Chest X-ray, PA view. Patient: 19 years old, sex F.
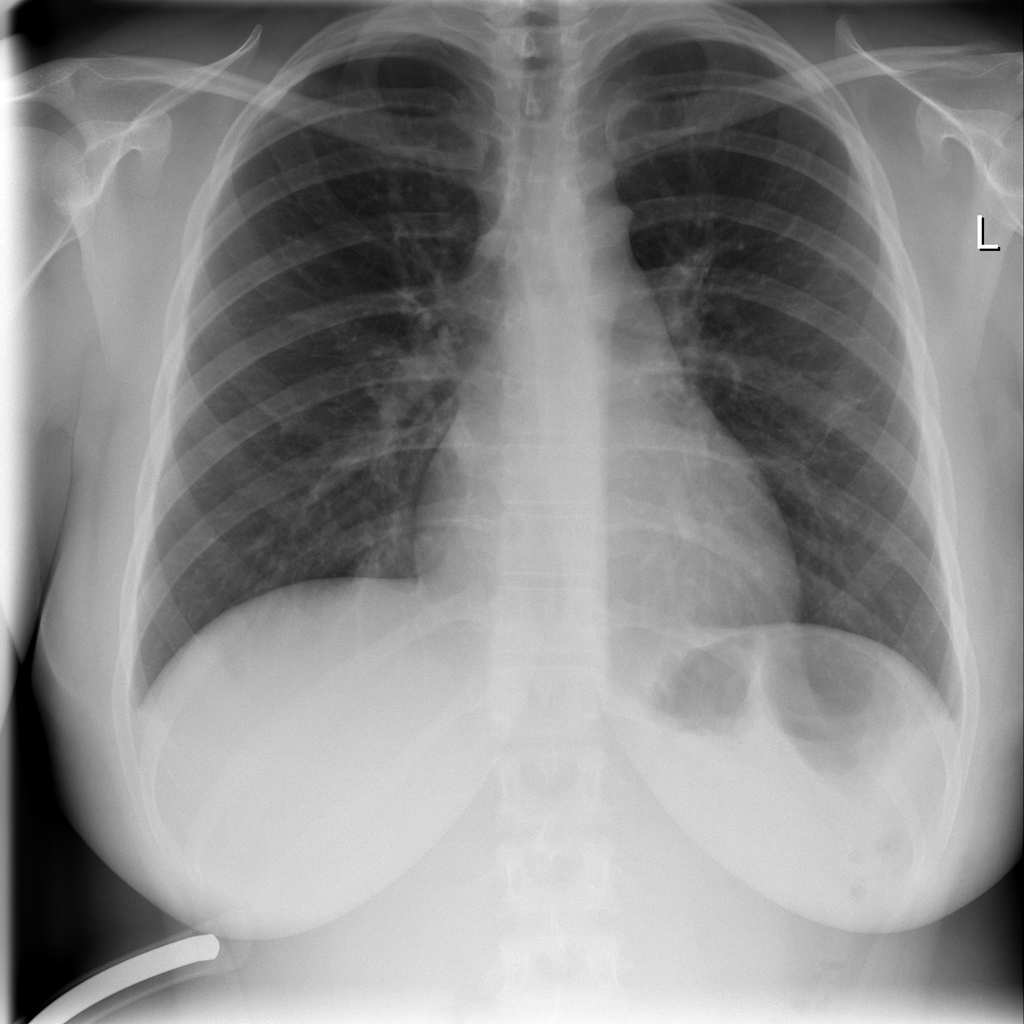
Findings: No Finding